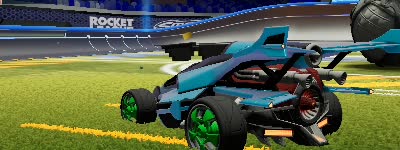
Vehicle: aftershock